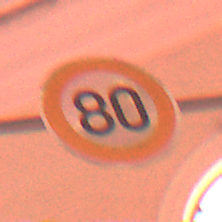
Verkehrszeichen: Geschwindigkeit80
Umgebung: Outdoor, Urban
Tageszeit: Night
Wetter: Overcast
Licht: Artificial
Jahreszeit: Winter
Kontrast: MediumContrast